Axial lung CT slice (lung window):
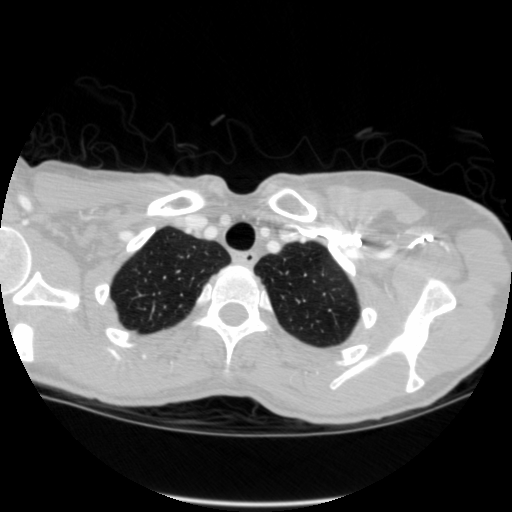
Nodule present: no